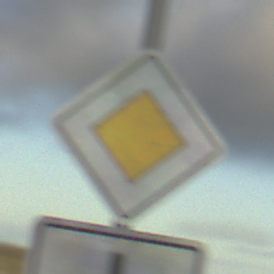
Verkehrszeichen: Vorfahrtsstrasse
Zusatzzeichen unten: VerlaufVorfahrtsstrasse8
Umgebung: Outdoor, Nature
Tageszeit: SunriseSunset
Wetter: PartlyCloudy
Licht: Natural
Jahreszeit: NotSpecified
Kontrast: HighContrast